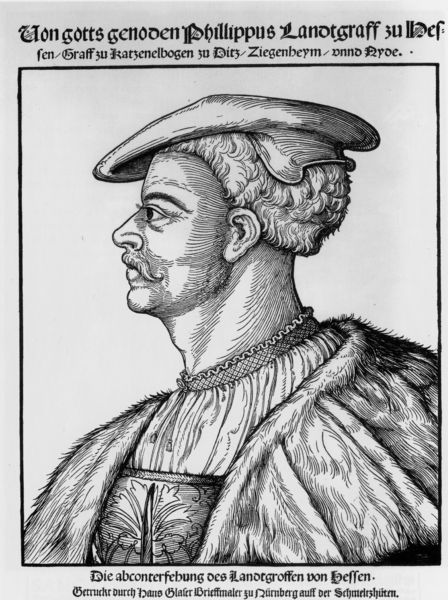
Titel: Bildnis von Landgraf Philipp von Hessen
Künstler: Erhard Schön
Institution: (Seriendruck)
Schlagwörter: gott, kopf, mann, umhang, weiß, blume, hut, mund, nase, ohr, profil, schwarz, zeichnung, blick, haube, bart, hemd, kappe, mütze, schnurrbart, augen, bluse, gesicht, kragen, pelz, rahmen, spitze, bildnis, hals, portrait, porträt, auge, haare, mantel, adel, blatt, brustbild, locken, potrait, fell, kopfbedeckung, holzschnitt, schrift, grafik, graphik, schnurbart, inschrift, ramen, deutsch, augenbraue, hemdkragen, schnauzbart, schnauzer, buch, links, druck, schwarz-weiß, schraffur, radierung, stich, text, beschriftung, jagd, holzschnit, wappen, pelzkragen, mittelalter, busche, kupferstich, schraffierung, ornamnet, bildunterschrift, graf, bursche, beschriftet, philipp, gottes, palz, hessen, ohe, landgraf, 16. jahrhundert, porträt profil, schnriftung, landgrafen, phillippus, gotts